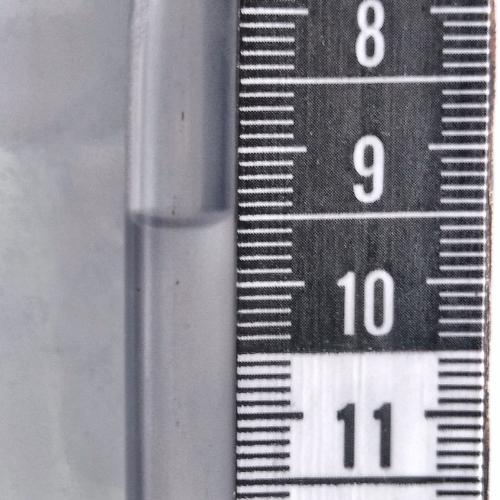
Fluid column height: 9.5 cm